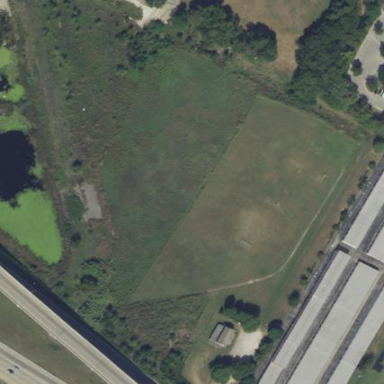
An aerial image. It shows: Soccer pitch with grass surface for leisure land.